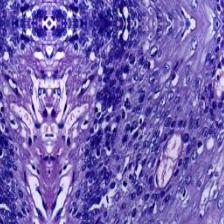
Diagnosis: Normal